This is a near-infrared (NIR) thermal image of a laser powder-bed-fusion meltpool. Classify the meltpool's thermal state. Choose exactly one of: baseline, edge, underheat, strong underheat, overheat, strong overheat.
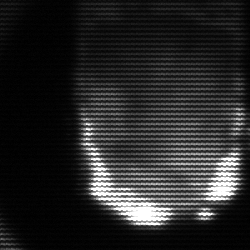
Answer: strong underheat